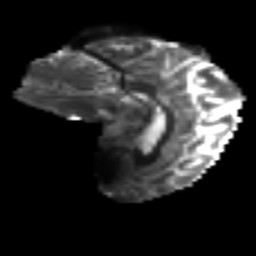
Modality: T2w
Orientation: sagittal
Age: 46
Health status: ill
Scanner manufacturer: philips
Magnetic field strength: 3 T
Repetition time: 9 s
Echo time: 0.127 s